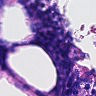
Metastatic tissue present: no